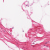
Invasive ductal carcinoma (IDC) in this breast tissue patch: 0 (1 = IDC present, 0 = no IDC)